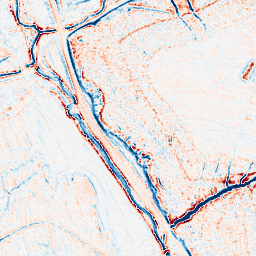
Category: edge_preserving
Decomposition family: anisotropic_diffusion
Decomposition parameters: iterations: 10
kappa: 30
gamma: 0.15
Upsampling method: cubic_mitchell
Upsampling parameters: scale: 8
Upsampling scale: 8